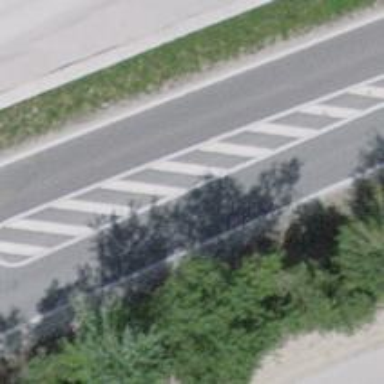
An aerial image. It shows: Asphalt road classified as tertiary.